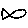
Label: fish